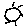
Label: sun